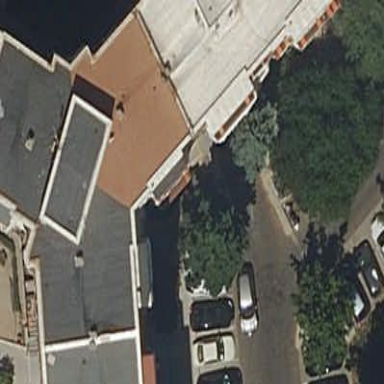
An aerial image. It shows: Residential building.